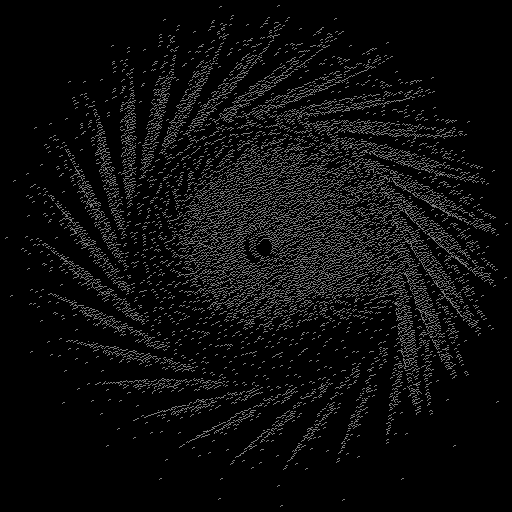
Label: fleabane